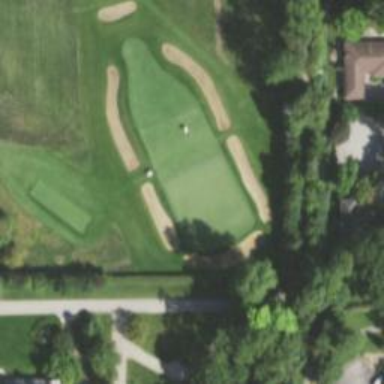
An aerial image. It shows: View of golf hole.